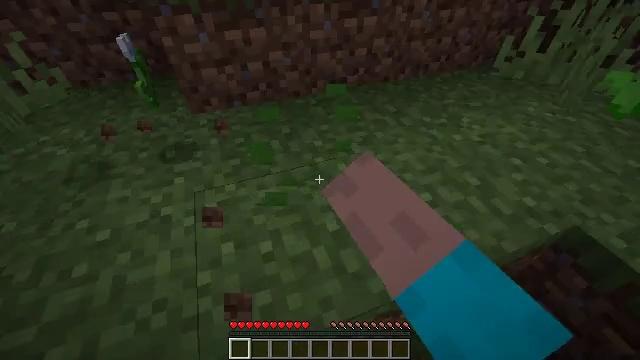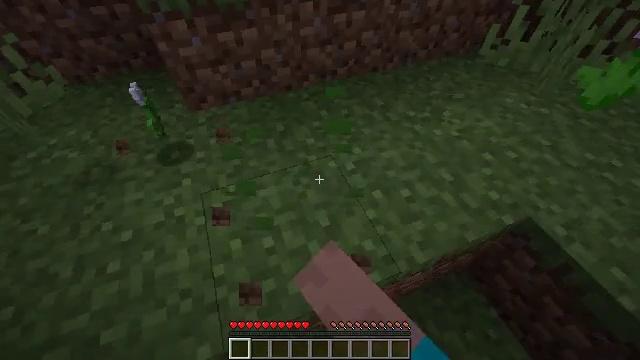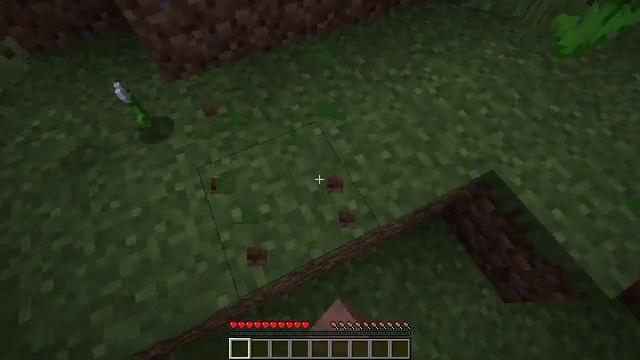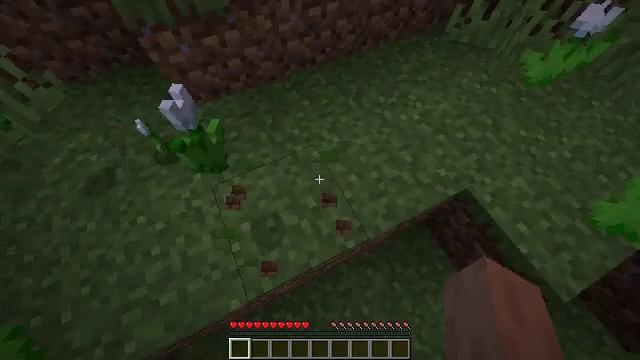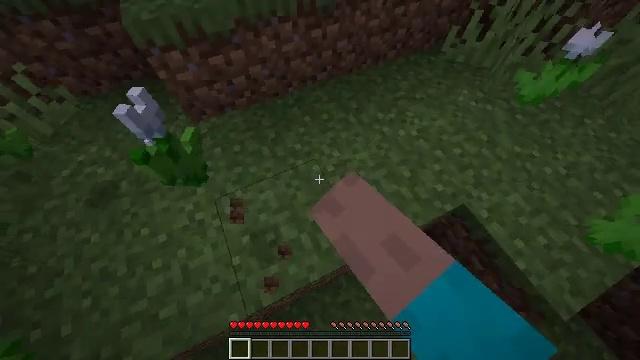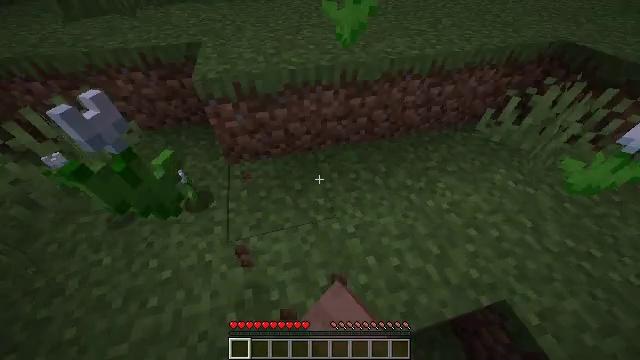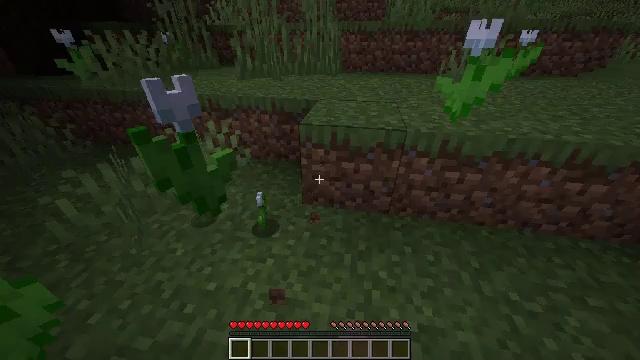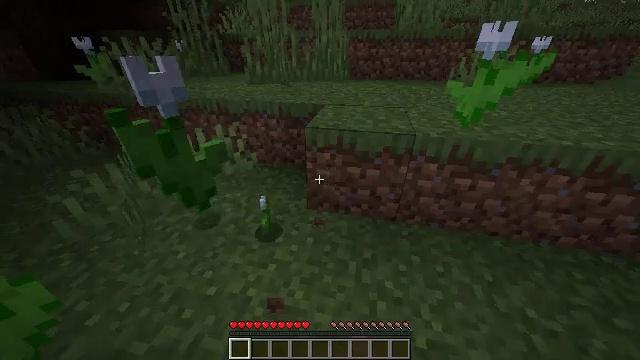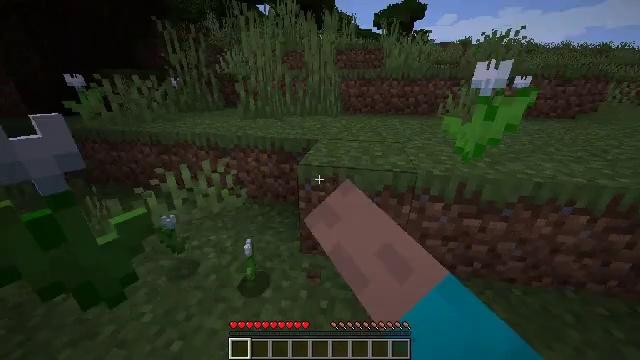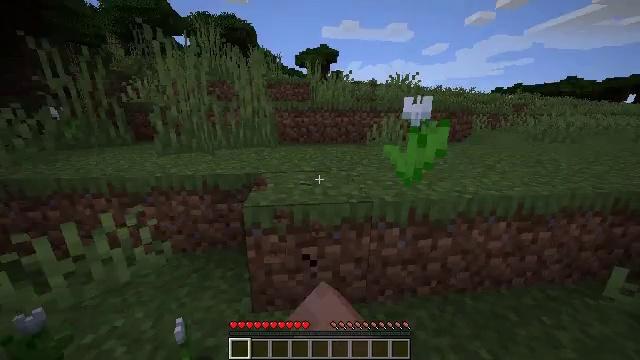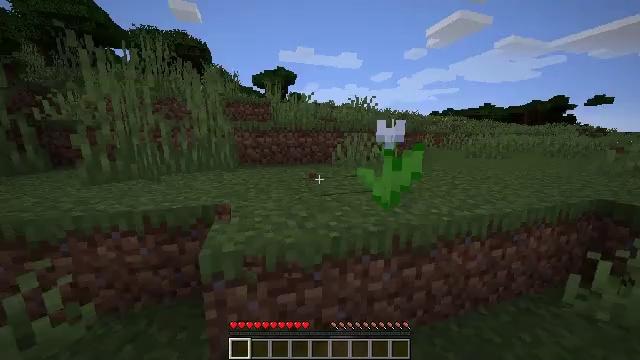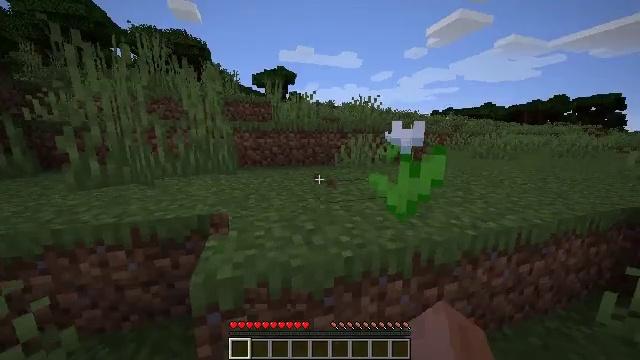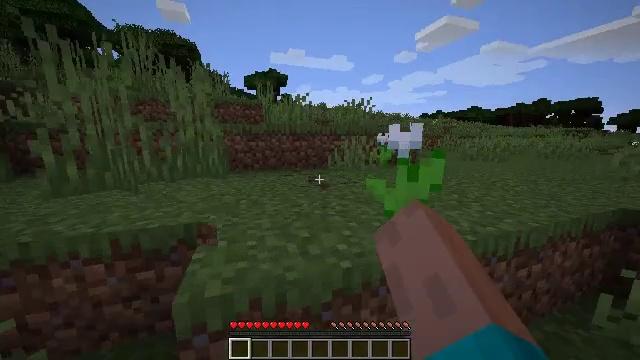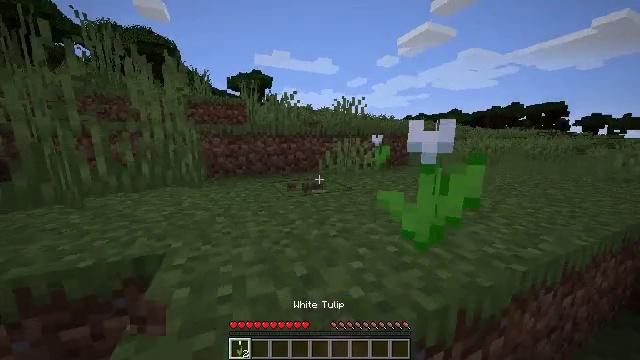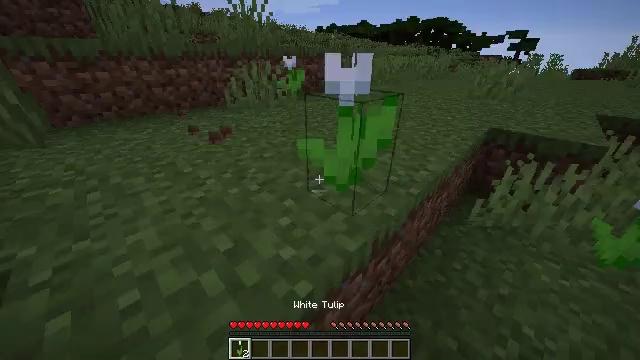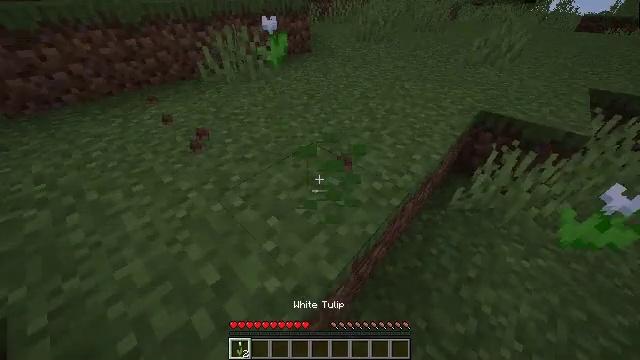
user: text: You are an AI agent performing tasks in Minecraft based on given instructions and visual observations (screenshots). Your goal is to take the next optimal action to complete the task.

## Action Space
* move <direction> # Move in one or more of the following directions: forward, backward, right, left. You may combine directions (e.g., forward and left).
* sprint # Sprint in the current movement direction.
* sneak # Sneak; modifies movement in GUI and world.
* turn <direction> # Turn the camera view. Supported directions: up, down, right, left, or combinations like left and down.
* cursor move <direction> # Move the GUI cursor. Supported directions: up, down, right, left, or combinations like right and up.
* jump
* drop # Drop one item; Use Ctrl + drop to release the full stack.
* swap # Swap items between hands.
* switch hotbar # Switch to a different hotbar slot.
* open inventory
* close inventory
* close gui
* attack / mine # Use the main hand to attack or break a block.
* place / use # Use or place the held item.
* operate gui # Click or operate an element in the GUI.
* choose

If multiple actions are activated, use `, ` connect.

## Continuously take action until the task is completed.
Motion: motion action
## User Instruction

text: Pick the white tulip.
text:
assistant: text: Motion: move forward, sprint, turn right and down, attack / mine, jump
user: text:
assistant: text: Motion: move forward, sprint, turn right and down, attack / mine
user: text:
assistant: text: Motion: move forward, sprint, attack / mine
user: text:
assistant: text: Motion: move forward, sprint, turn up, attack / mine
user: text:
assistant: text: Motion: move forward, sprint, turn left and up, attack / mine
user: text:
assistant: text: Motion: move forward and move left, sprint, turn left and up, attack / mine
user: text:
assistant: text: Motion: move forward and move left, sprint, turn left and up, attack / mine
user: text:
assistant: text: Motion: move forward and move left, sprint, turn right and up, attack / mine
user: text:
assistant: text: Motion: move forward and move left, sprint, turn right and up, attack / mine
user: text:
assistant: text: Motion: move forward, sprint, turn right and up, attack / mine
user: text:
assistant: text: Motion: move forward, sprint, attack / mine
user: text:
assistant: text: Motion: move forward, sprint, turn right, attack / mine
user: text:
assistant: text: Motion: move forward, sprint, turn right, attack / mine
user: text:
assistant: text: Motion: move forward, sprint, turn right and down, attack / mine, jump
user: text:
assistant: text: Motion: move forward, sprint, turn right and down, attack / mine, jump
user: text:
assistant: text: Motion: move forward, sprint, turn right and down, attack / mine, jump
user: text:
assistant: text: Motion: move forward, sprint, attack / mine
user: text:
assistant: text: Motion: move forward, sprint, attack / mine
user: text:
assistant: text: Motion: move forward, sprint, attack / mine
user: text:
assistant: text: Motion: sprint, attack / mine